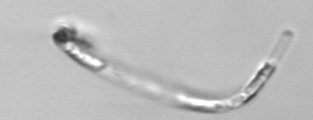
Label: Guinardia_striata